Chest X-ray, PA view. Patient: 25 years old, sex F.
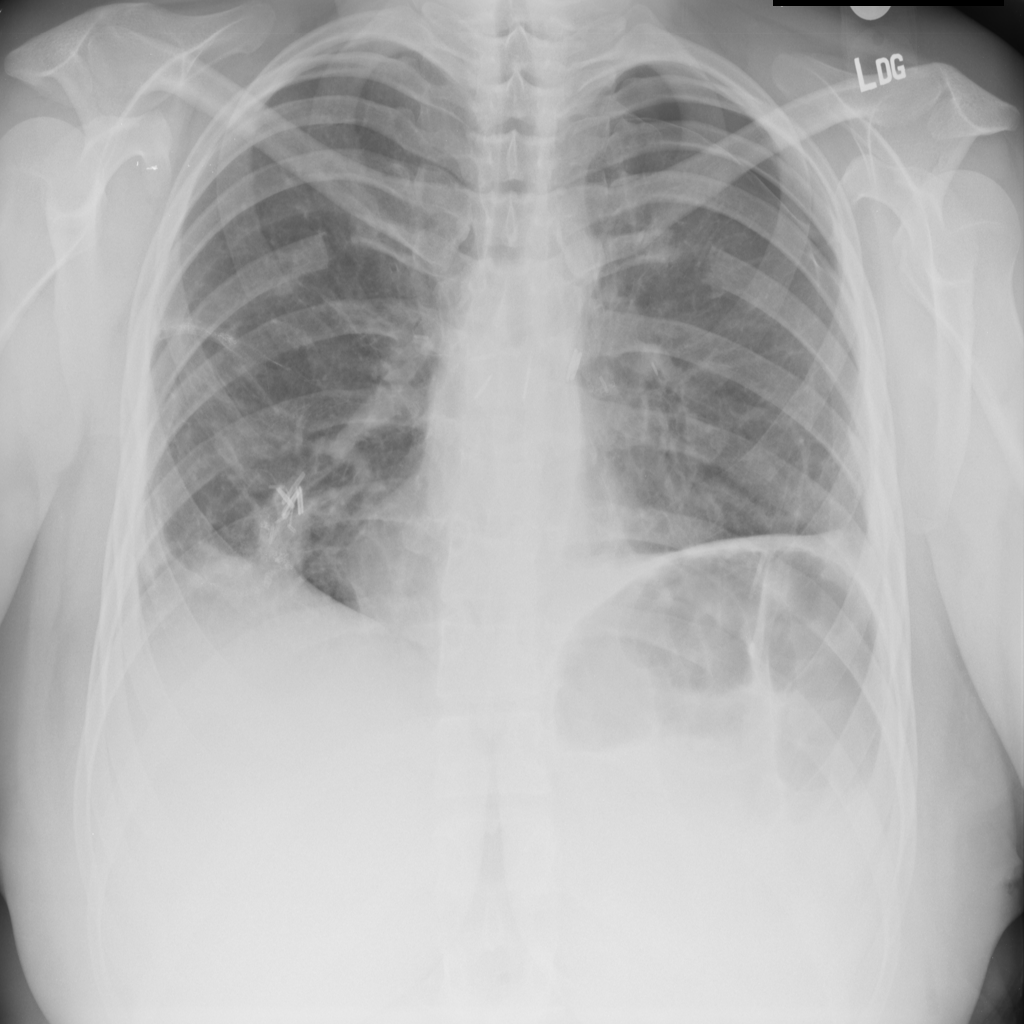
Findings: Pneumothorax